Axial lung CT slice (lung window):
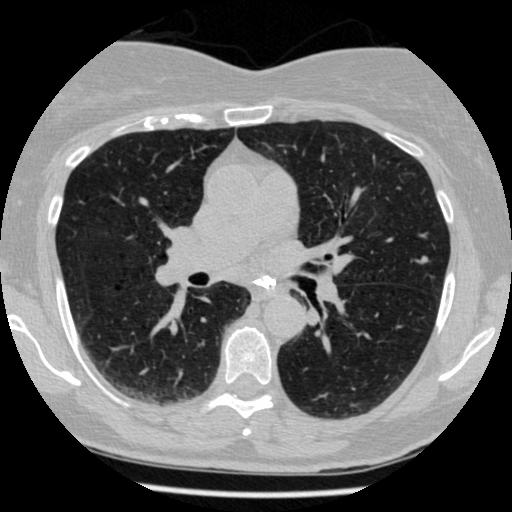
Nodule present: yes
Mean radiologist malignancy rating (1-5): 2.75